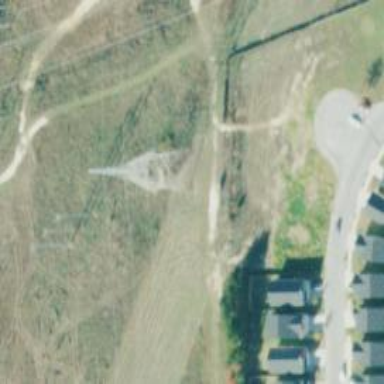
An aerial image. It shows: Lattice structure tower.